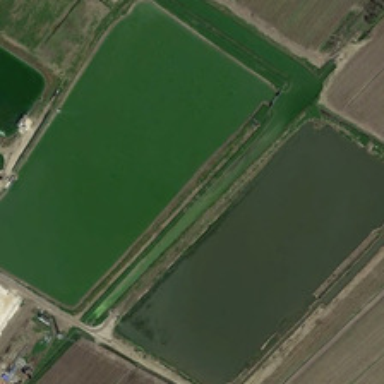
Several farmlands are near several ponds .